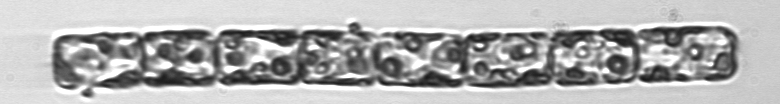
Label: Guinardia_delicatula